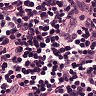
Metastatic tissue present: no